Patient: sex M, age 47
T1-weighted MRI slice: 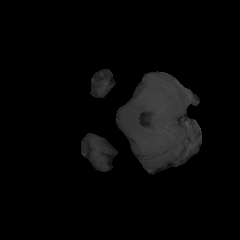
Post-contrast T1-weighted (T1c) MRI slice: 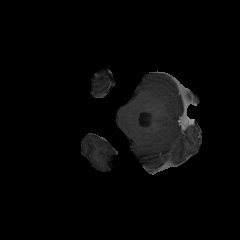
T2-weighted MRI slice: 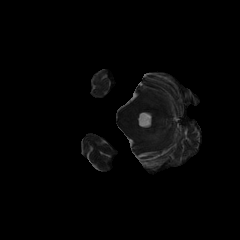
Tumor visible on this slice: no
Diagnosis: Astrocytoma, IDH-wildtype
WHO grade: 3